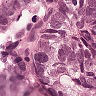
Metastatic tissue present: yes